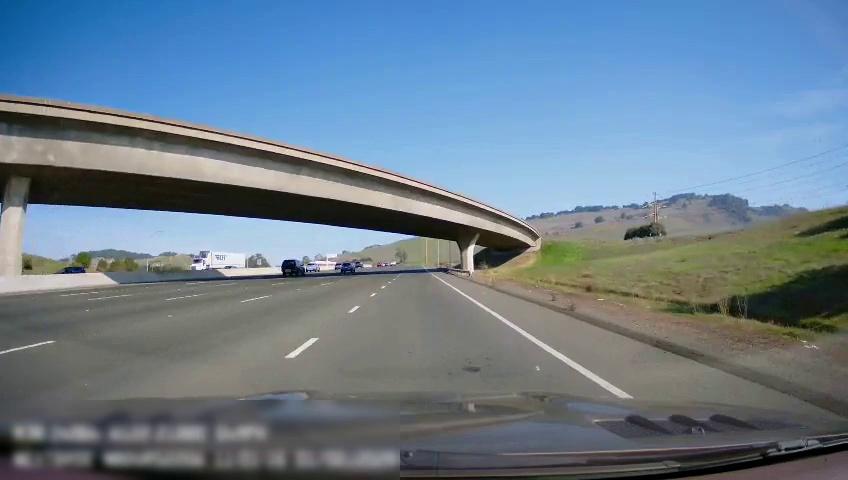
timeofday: Day
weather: Sunny
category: Drivable Space
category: Vehicles | Truck
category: Vehicles | Car
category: Vehicles | Car
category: Vehicles | SUV
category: Vehicles | Car
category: Lanes | Current Lane
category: Lanes | Alternate Lane
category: Lanes | Alternate Lane
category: Lanes | Alternate Lane
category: Lanes | Alternate Lane
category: Lanes | Alternate Lane
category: Lanes | Alternate Lane